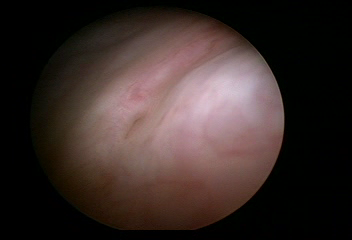
Modality: WLC
Class: Anatomical landmarks
Subclass: UreteralOrifice
Bladder cancer association: No
Annotated structures: Left ureteral orifice